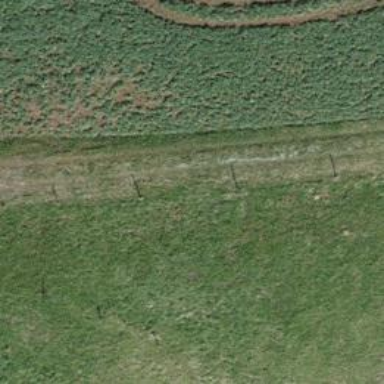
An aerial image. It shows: Track with grade5 tracktype.